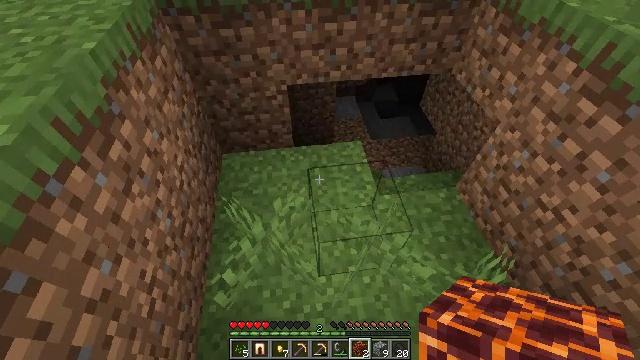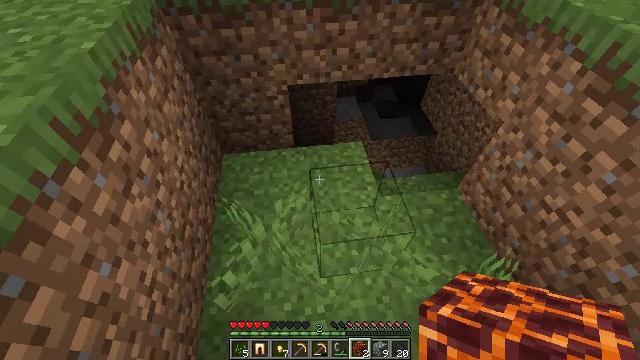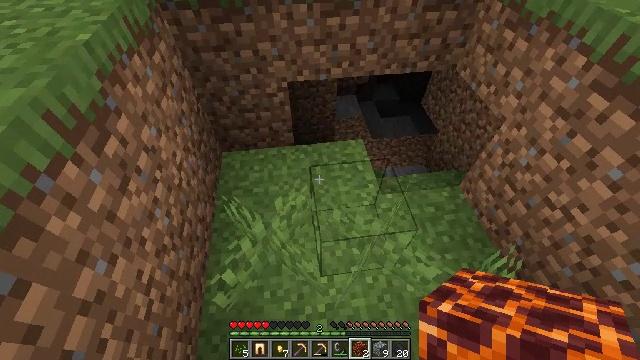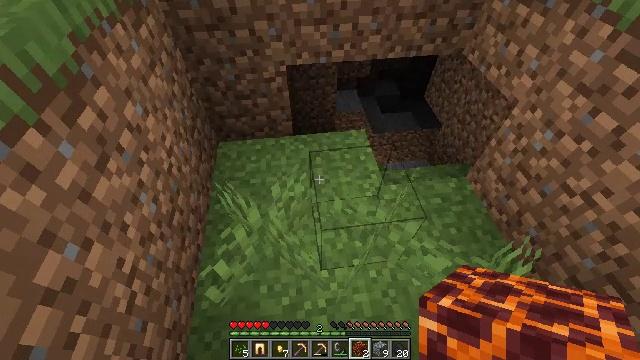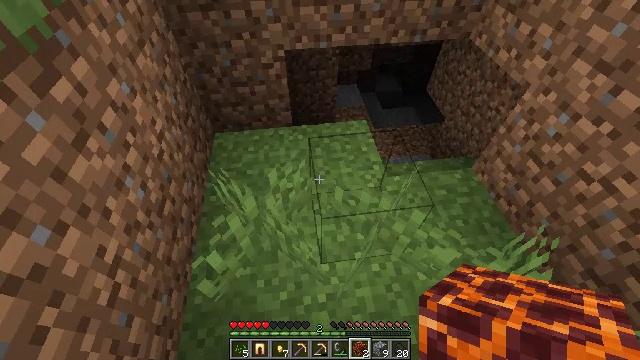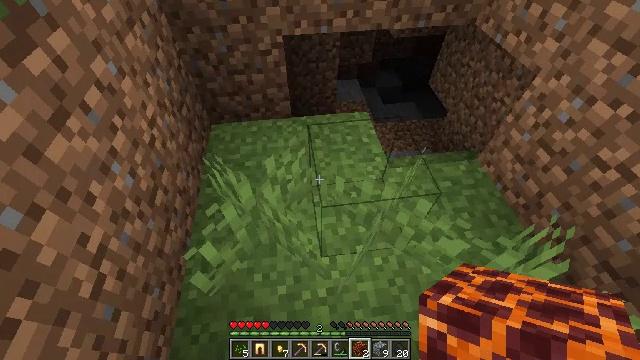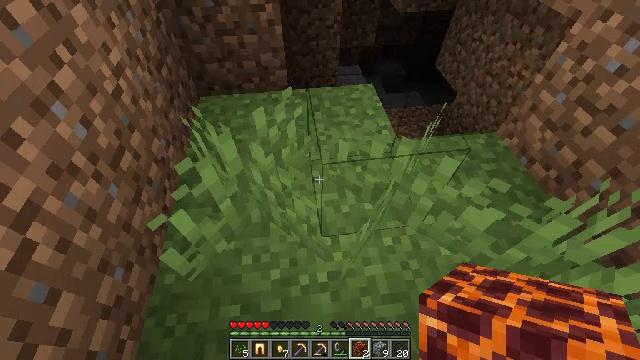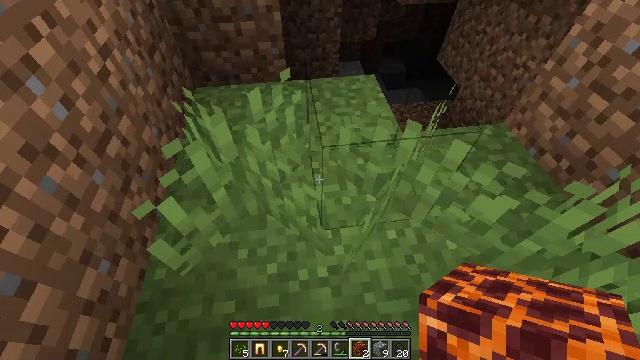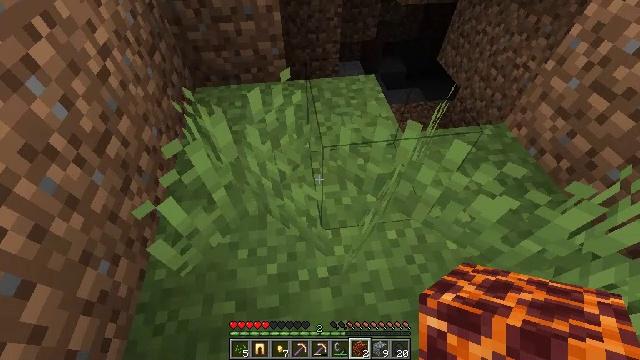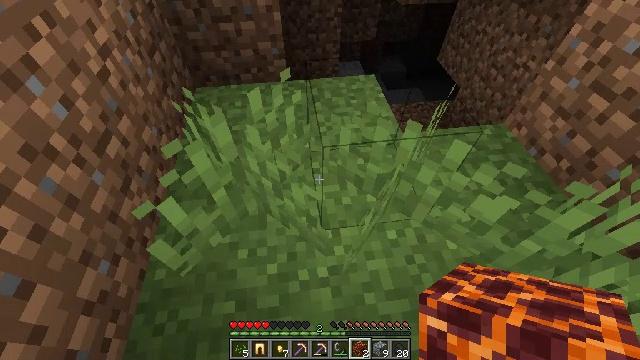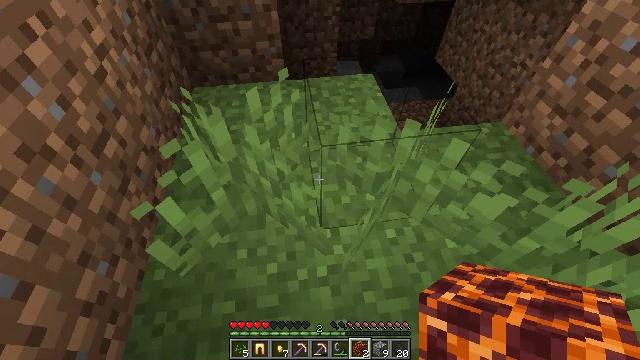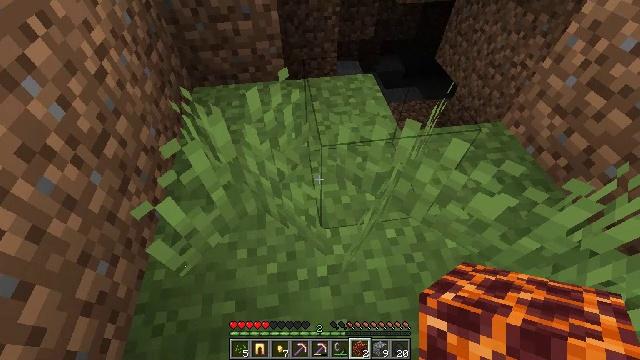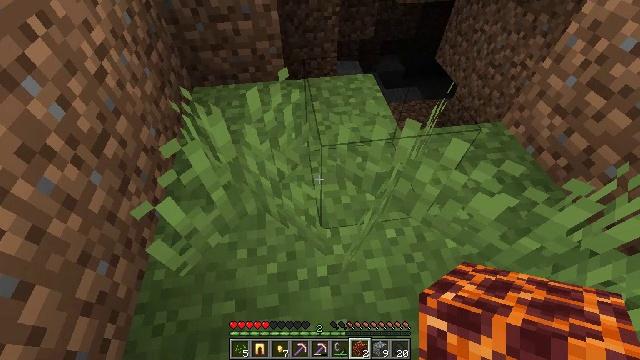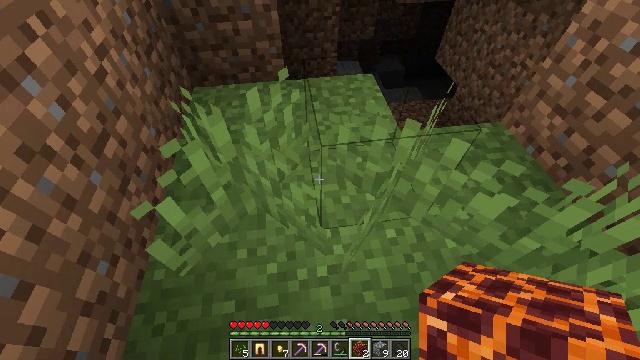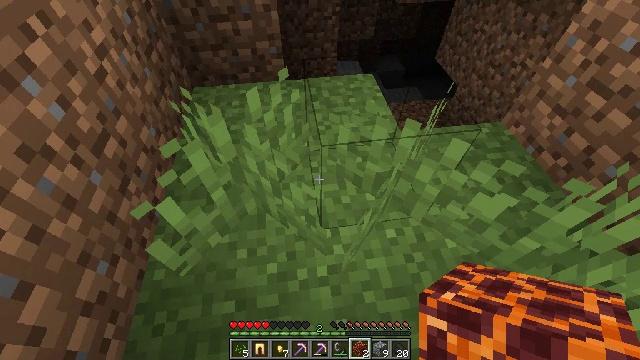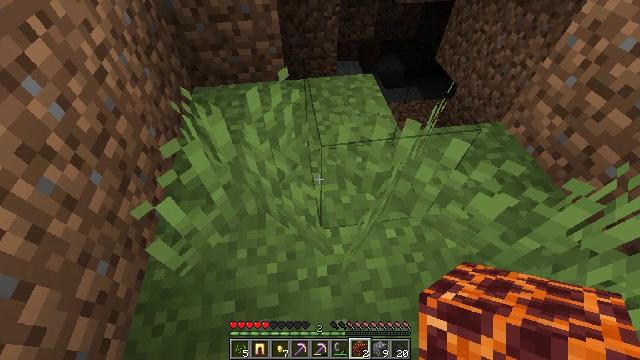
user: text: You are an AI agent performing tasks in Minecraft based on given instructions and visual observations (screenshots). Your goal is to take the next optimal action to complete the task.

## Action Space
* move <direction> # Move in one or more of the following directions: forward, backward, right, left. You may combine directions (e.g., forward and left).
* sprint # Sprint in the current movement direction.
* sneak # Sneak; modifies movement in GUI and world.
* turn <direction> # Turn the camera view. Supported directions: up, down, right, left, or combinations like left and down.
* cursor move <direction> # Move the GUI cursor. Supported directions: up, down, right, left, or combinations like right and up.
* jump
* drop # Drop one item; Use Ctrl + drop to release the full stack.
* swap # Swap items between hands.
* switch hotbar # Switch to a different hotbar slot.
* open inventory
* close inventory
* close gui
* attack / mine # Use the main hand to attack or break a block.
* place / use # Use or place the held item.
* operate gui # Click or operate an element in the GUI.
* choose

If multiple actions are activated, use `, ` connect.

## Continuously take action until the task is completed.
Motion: motion action
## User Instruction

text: Break the tree to get oak logs.
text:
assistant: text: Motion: no_op
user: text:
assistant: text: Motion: no_op
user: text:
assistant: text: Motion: no_op
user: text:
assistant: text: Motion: no_op
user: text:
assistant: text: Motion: no_op
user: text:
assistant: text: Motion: no_op
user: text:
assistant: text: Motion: no_op
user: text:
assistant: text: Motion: no_op
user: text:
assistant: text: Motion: no_op
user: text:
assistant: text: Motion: no_op
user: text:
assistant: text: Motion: no_op
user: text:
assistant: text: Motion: no_op
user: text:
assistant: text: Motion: no_op
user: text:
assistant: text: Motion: no_op
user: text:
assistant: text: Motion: no_op
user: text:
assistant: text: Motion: no_op
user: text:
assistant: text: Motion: jump
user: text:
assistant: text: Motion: turn right, jump
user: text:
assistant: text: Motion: move forward, turn right and up, jump
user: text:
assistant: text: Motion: move forward, turn right and up, jump
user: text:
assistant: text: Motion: move forward, turn right and up, jump
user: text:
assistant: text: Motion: move forward, jump
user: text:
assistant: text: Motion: move forward, jump
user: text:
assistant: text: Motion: no_op
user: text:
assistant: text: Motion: no_op
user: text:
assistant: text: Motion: no_op
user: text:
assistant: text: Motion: no_op
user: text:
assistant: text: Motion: no_op
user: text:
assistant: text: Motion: no_op
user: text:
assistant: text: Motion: no_op